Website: ulta-beauty
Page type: billing-address
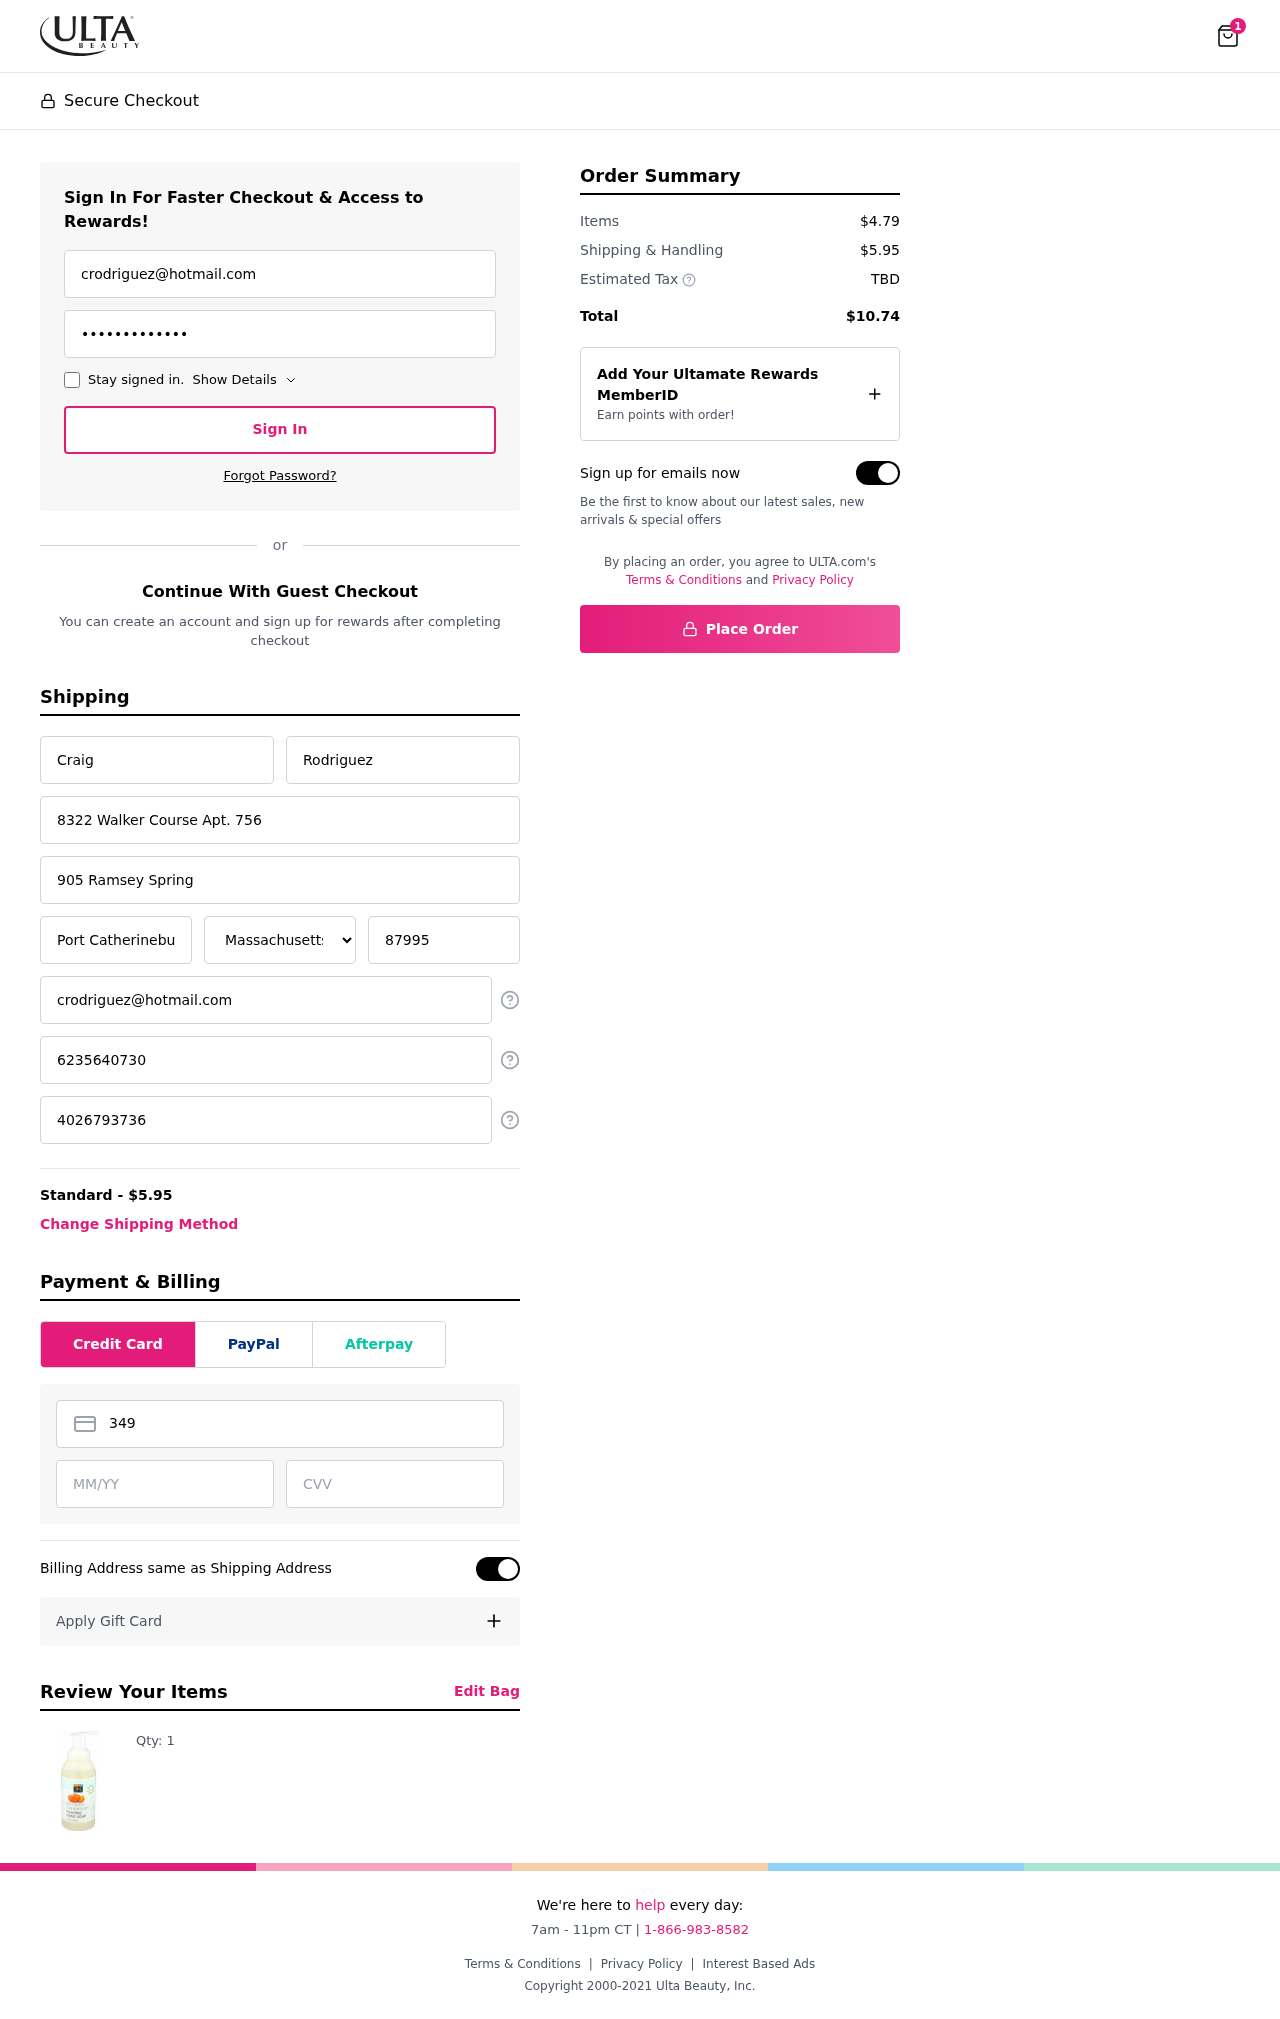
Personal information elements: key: PII_STATE
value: Massachusetts
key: PII_EMAIL
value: crodriguez@hotmail.com
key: PII_FIRSTNAME
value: Craig
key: PII_LASTNAME
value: Rodriguez
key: PII_STREET
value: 8322 Walker Course Apt. 756
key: PII_STREET2
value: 905 Ramsey Spring
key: PII_CITY
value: Port Catherinebury
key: PII_POSTCODE
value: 87995
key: PII_PHONE
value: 6235640730
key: PII_ALT_PHONE
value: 4026793736
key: PII_CARD_NUMBER
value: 3497 0797 3066 343
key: PII_CARD_EXPIRY
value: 09/29
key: PII_CARD_CVV
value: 4919
Product elements: key: PRODUCT1_QUANTITY
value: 1
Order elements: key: ORDER_NUM_ITEMS
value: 1
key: ORDER_SHIPPING_COST
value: $5.95
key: ORDER_SUBTOTAL
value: $4.79
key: ORDER_TOTAL
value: $10.74